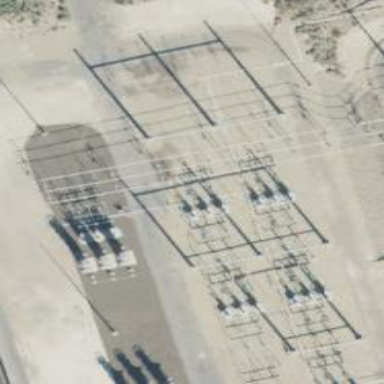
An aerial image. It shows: Switch for power supply.